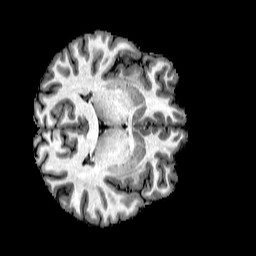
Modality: T1w
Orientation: axial
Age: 27
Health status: healthy
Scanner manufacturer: philips
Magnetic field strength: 3 T
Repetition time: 0.007798 s
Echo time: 0.003589 s